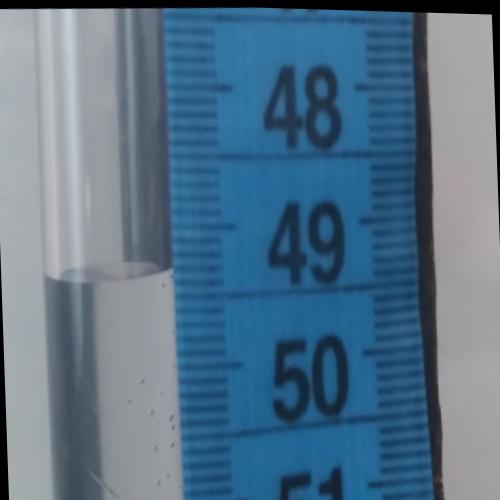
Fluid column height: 49.3 cm